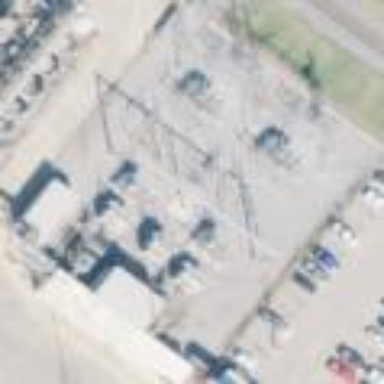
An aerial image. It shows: Industrial power substation surrounded by fence.